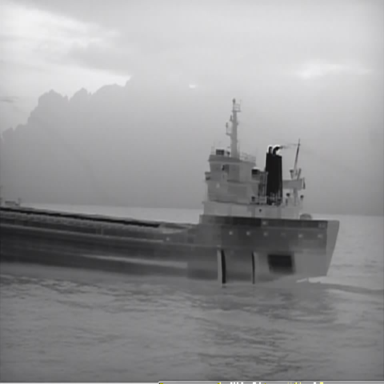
There is a liner in the infrared image.